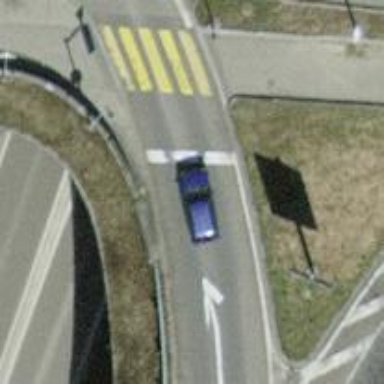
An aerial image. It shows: Road with traffic signals.